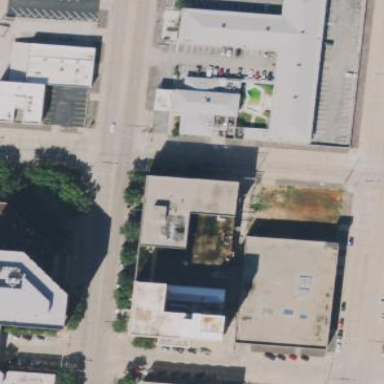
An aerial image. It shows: Retail building.